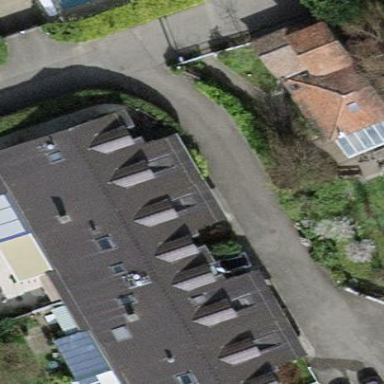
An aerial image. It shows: View of roof of building.